Question: I have been continously trying to implement routing in Angularjs with Mvc 4.0 project but I am not able to do it.
I have created a empty MVC 4.0 project and added a controller "HomeController". Then I added a folder in Views with name Home having three views. One is index which opens when we run application as in route config we have route for homecontroller and Index Action.So, basically assuming the index page as the main page in Singlepage application, I have defined some code in the index page as given in 6oish book <URL>.
Index. CShtml
'''
@{
ViewBag.Title = "Index";
}
<style>
.container {
float: left;
width: 100%;
}
</style>
<script src="~/Scripts/angular.min.js"></script>
<h2>Practising Angular</h2>
<a href="#/">List</a>
<a href="#/Edit">Edit</a>
<div ng-app="demoApp">
<div class="container">
<div ng-view=""></div>
</div>
</div>
<script>
var demoApp = angular.module('demoApp', []);
demoApp.config(function ($routeProvider) {
$routeProvider.when('/', { controller: 'SimpleController', templateUrl: 'Home/List' })
.when('/Edit', { controller: 'SimpleController', templateUrl: 'Home/Edit' })
.otherwise({ redirectTo: '/' });
});
demoApp.controller('SimpleController', function ($scope) {
$scope.customers = [{ name: 'Dave jones', city: 'Phoenix' },
{ name: 'Jhon Dena', city: 'Mexico' },
{ name: 'Bradshaw', city: 'WashingTon' },
{ name: 'Rey Mysterio', city: 'Brazil' },
{ name: 'Randy', city: 'California' }, ];
});
$scope.addCustomer = function () {
$scope.customers.push({ name: $scope.newCustomer.name, city: $scope.newCustomer.city })
};
</script>
'''
Now, I need two more Views which are defined in the above route and they are as follows:
List.cshtml
'''
@{
ViewBag.Title = "List";
}
<h2>Listing the users in order </h2>
<div class="container">
Name:&nbsp;<input type="text" ng-model="filter.name" />
<ul>
<li ng-repeat="objCust in customers | filter:filter.name">{{objCust.name }}-{{objCust.city}}
</li>
</ul>
Customer Name:<br />
<input type="text" ng-model="newCustomer.name" /><br />
Customer city:<br />
<input type="text" ng-model="newCustomer.city" /><br />
<button ng-click="addcustomer()">Add customer</button>
</div>
'''
and Last one is
Edit.cshtml
'''
@{
ViewBag.Title = "Edit";
}
<h2>Edit the particular user. Things are under construction</h2>
<h2>Listing the users in order </h2>
<div class="container">
Name:&nbsp;<input type="text" ng-model="city" />
<ul>
<li ng-repeat="objCust in customers | filter:city">{{objCust.name }}-{{objCust.city}}
</li>
</ul>
</div>
'''
Here is the home controller
'''
namespace Routing_Angular.Controllers
{
public class HomeController : Controller
{
//
// GET: /Home/
public ActionResult Index()
{
return View();
}
public ActionResult List()
{
return PartialView();
}
public ActionResult Edit()
{
return PartialView();
}
}
}
'''
I am attaching a image to show the Project structure.

I ma running the application, I can see the empty page where it is written "Practising Angular" with two anchor tags "List" and "Edit". I am not getting any change on changing the url.I added "/" in the url and It is not changed . then I added a "/Edit". then also I found no change. I have added anchor tags at the top in index page then also there is no change. only url gets changed. Please guide me where I am doing wrong.
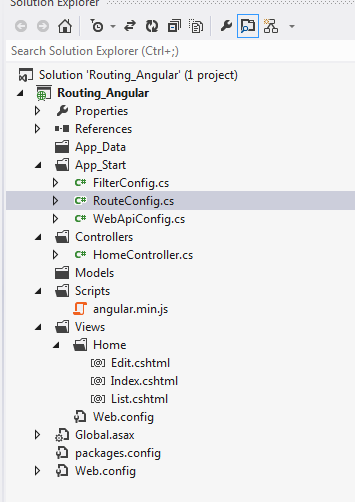
Answer: There are a few things you need to fix in your views and angular code.
First of all, when defining the 'SimpleController', you have defined the 'addCustomer' function outside the controller.
You should have the following controller definition:
'''
demoApp.controller('SimpleController', function ($scope) {
$scope.customers = [{ name: 'Dave jones', city: 'Phoenix' },
{ name: 'Jhon Dena', city: 'Mexico' },
{ name: 'Bradshaw', city: 'WashingTon' },
{ name: 'Rey Mysterio', city: 'Brazil' },
{ name: 'Randy', city: 'California' }, ];
$scope.addCustomer = function () {
$scope.customers.push({ name: $scope.newCustomer.name, city: $scope.newCustomer.city });
};
});
'''
Then in your list view, the function declared for the "Add Customer" button is wrong, as it is case sensitive. You should have instead of (with capital C, as defined in your 'SimpleController'):
'''
<button ng-click="addCustomer()">Add customer</button>
'''
Also, I am not sure which version of angular you are using, but from version 1.2.0, routing needs to be loaded as a separate module (see <URL>, adding the script 'angular-route.min.js' and declaring your module as:
'''
var demoApp = angular.module('demoApp', ['ngRoute']);
'''
You will know that you need to load the routing module because you will see an exception in the browser console when the initial Index view loads. (It's always a good idea to check the browser console for JS errors anyway)
That should be everything, hope it helps!